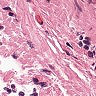
Metastatic tissue present: no